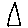
Label: triangle